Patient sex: M
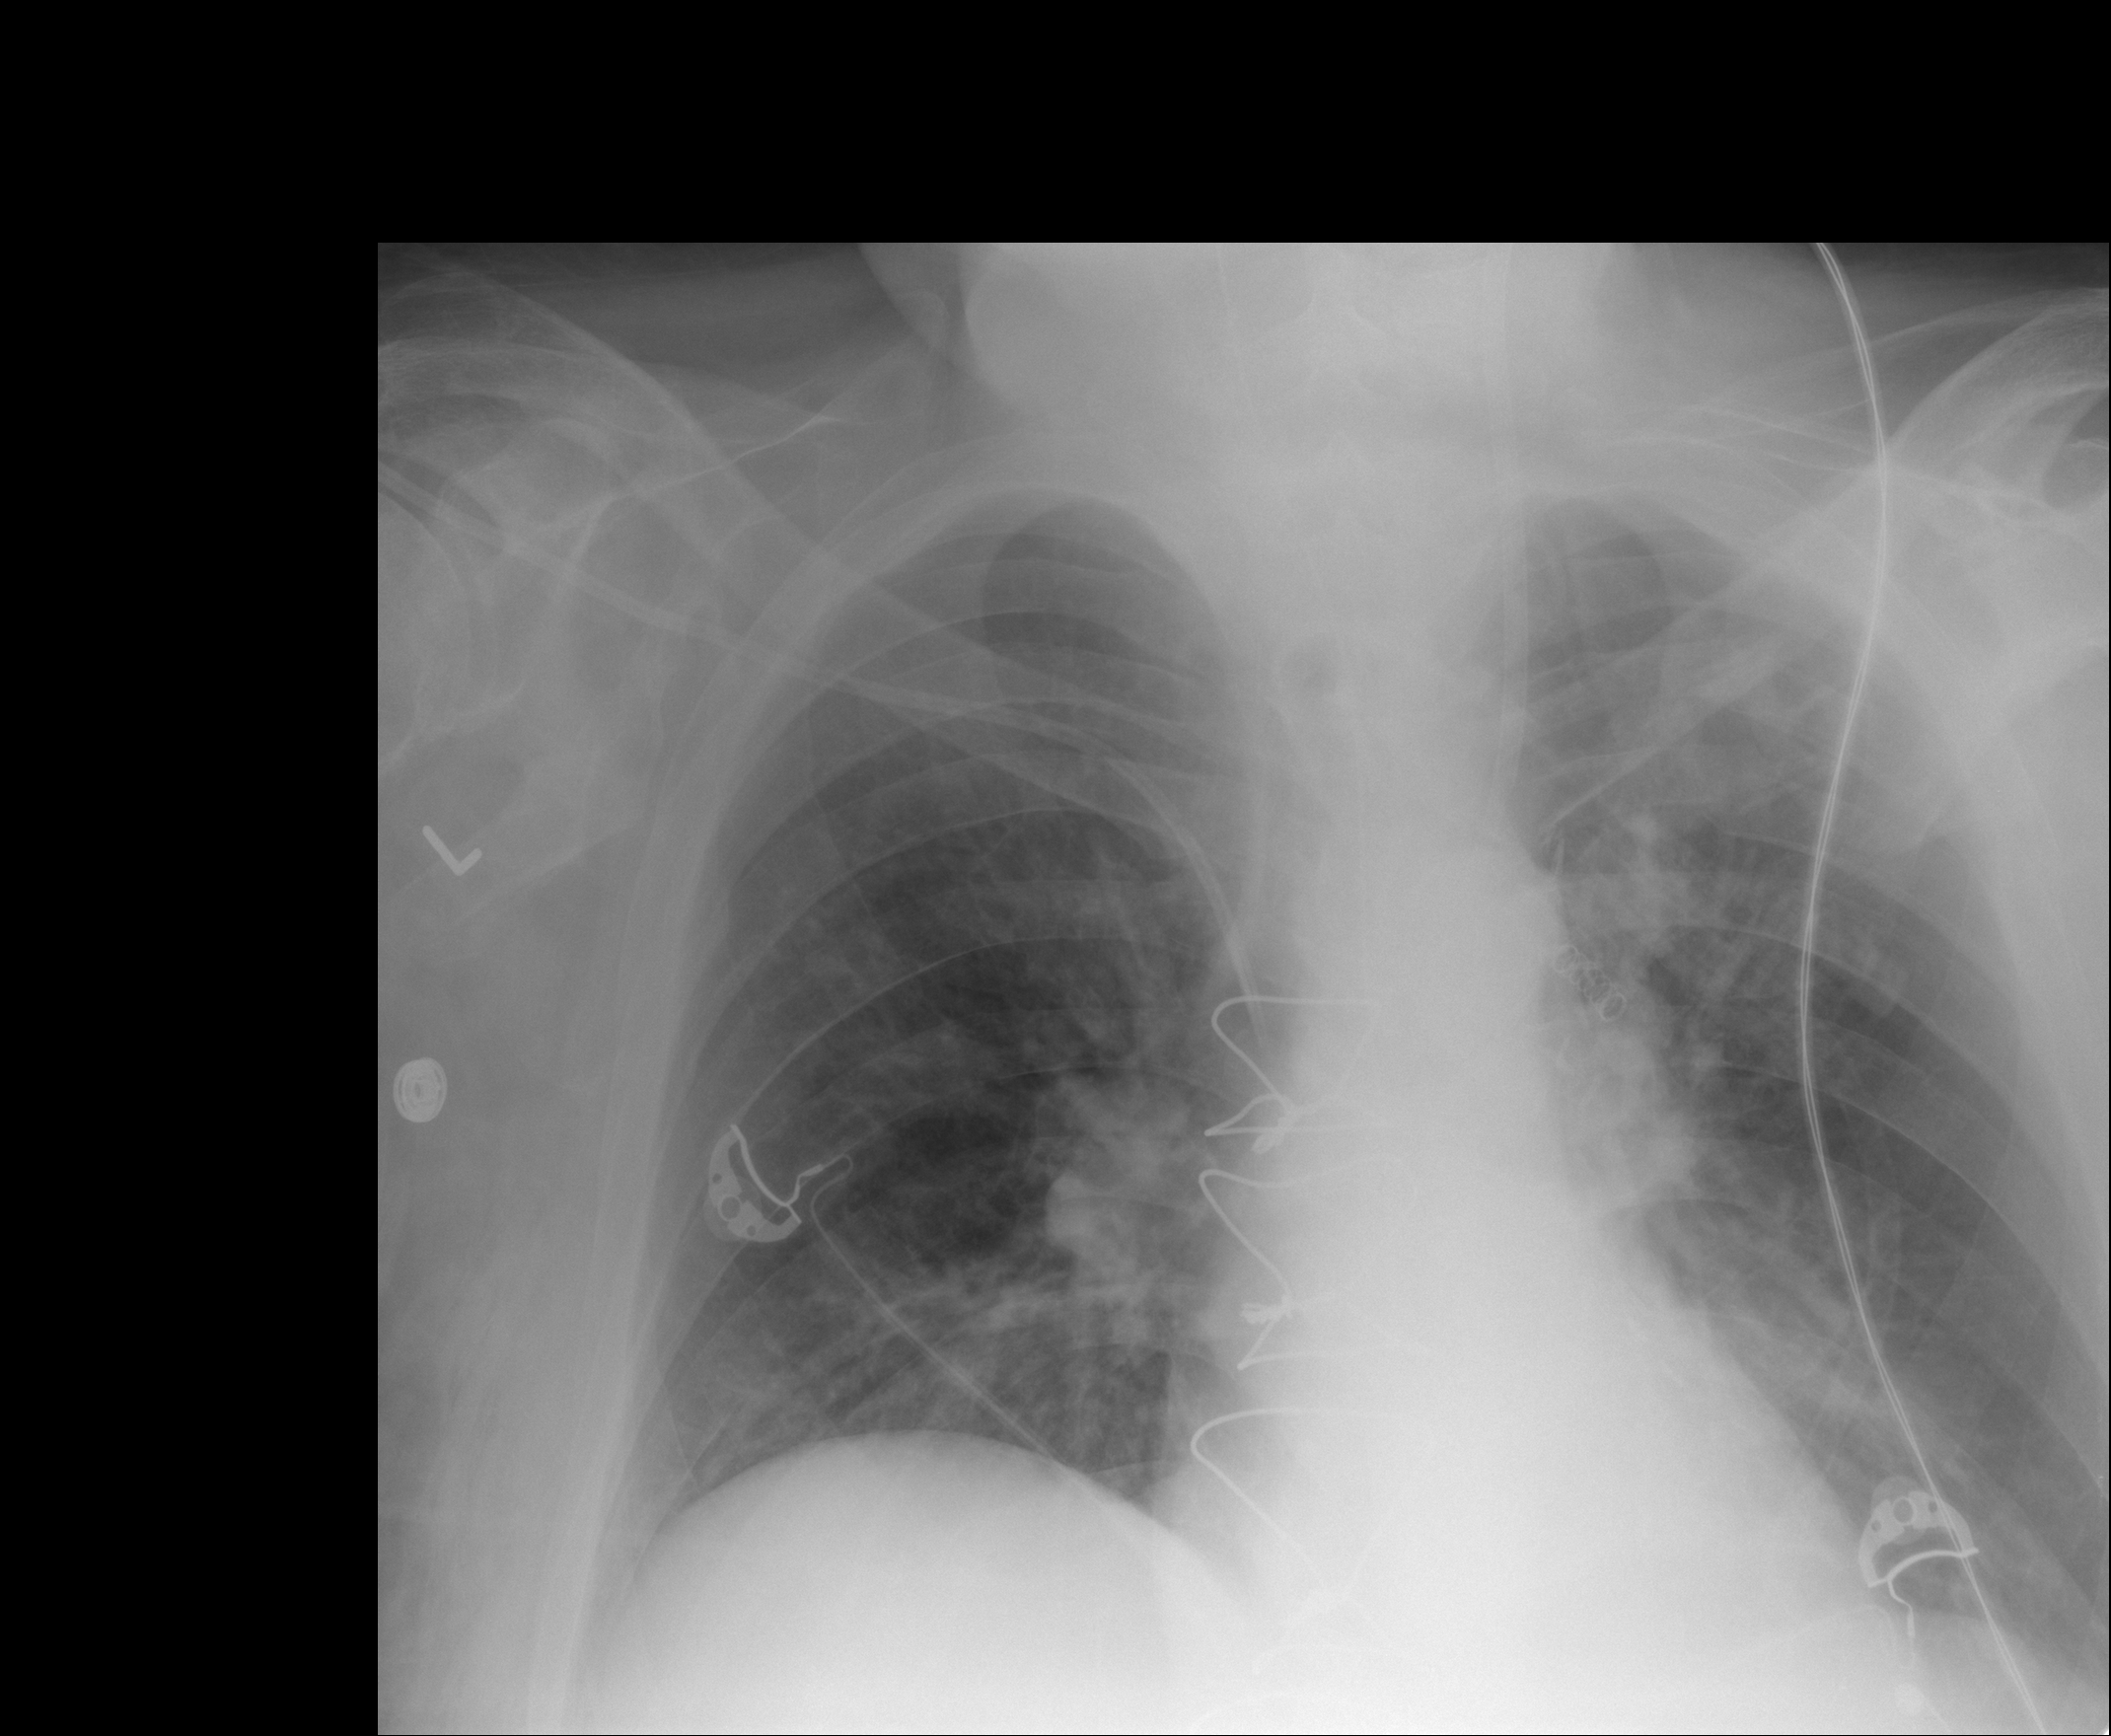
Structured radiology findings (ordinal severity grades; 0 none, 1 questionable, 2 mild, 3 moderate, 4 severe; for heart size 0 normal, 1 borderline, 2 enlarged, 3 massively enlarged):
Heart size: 0
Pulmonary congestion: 3
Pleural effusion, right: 2
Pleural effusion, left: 2
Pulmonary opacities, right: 2
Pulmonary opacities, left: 2
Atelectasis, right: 2
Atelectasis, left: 2